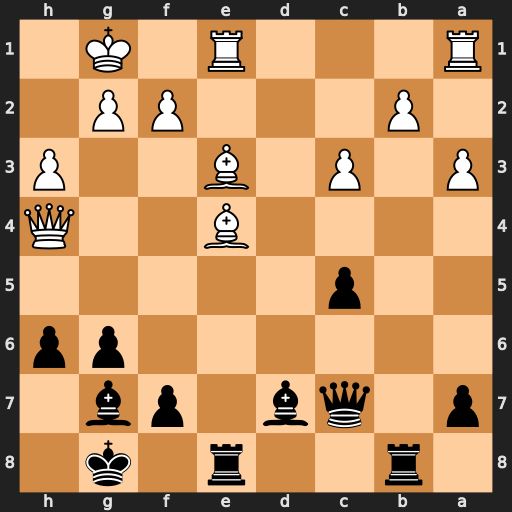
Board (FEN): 1r2r1k1/p1qb1pb1/6pp/2p5/4B2Q/P1P1B2P/1P3PP1/R3R1K1
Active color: b
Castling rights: -
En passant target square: -
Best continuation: g5 Bxg5 hxg5